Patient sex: M
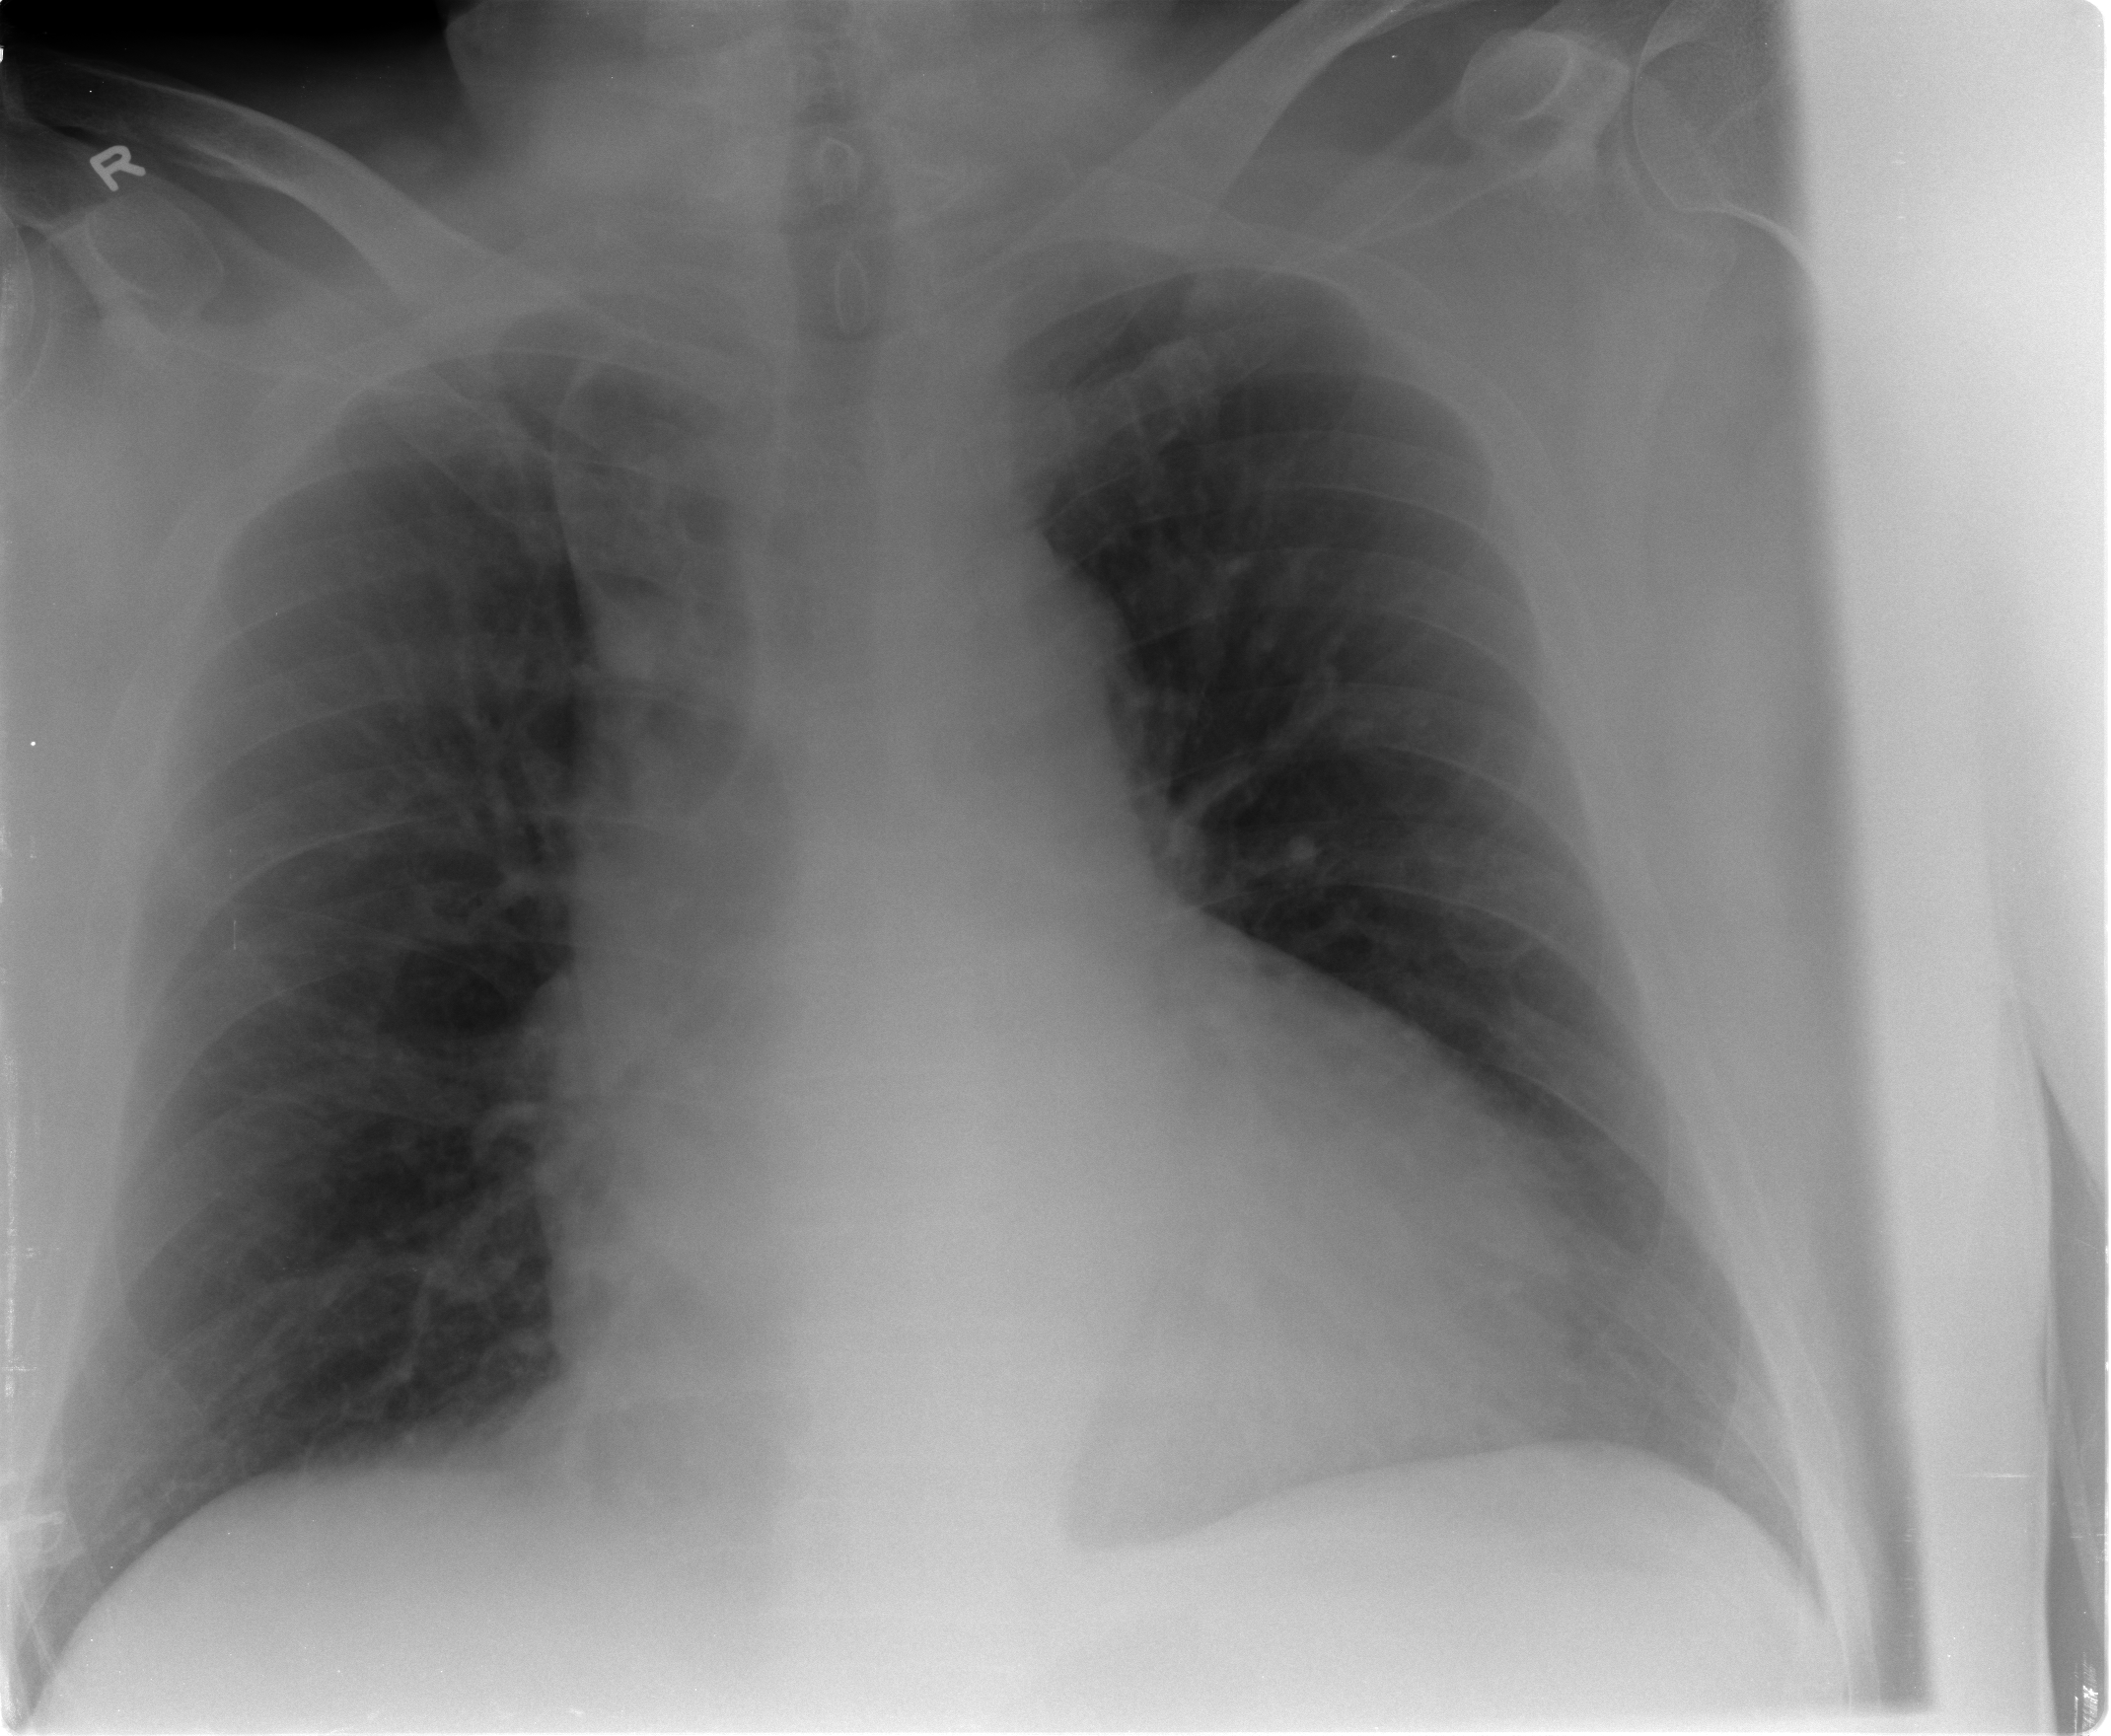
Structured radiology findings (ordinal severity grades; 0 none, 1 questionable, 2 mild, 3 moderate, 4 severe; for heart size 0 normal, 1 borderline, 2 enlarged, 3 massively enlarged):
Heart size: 2
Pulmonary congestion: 1
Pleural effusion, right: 0
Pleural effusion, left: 0
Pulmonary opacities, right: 0
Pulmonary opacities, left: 0
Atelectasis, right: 0
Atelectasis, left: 2